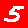
Digit: 5